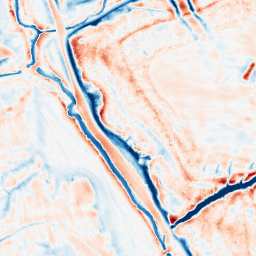
Category: edge_preserving
Decomposition family: bilateral
Decomposition parameters: d: 21
sigma_color: 50
sigma_space: 50
Upsampling method: quintic
Upsampling parameters: scale: 4
Upsampling scale: 4